An envelope spectrum derived from a bearing vibration measurement is shown; the reference markers locate BPFO, BPFI, BSF and FTF for this bearing geometry and shaft speed. Diagnose the bearing from this image, choosing from: normal, inner_race, outer_race, ball.
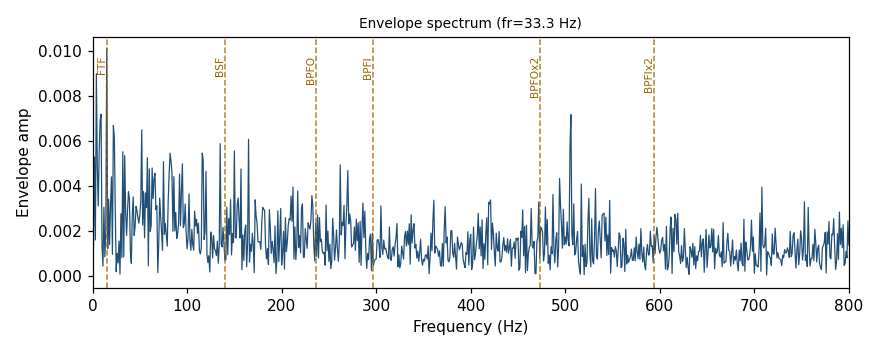
Answer: normal